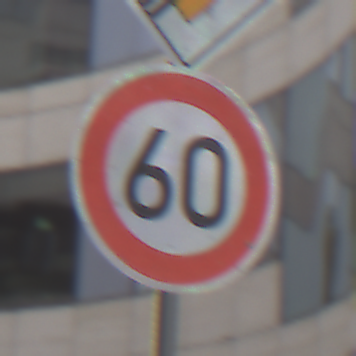
Verkehrszeichen: Geschwindigkeit60
Zusatzzeichen oben: EndeVorfahrtsstrasse
Umgebung: Outdoor, Urban
Tageszeit: Midday
Wetter: Overcast
Licht: Natural
Jahreszeit: NotSpecified
Kontrast: LowContrast